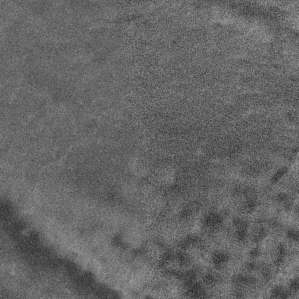
Label: frost